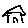
Label: house